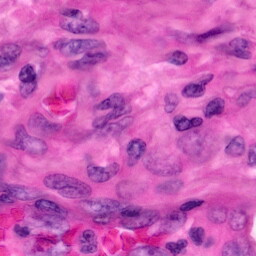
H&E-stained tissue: Pancreatic